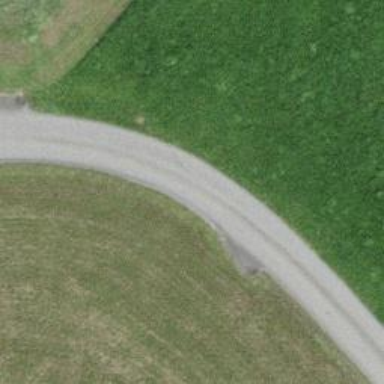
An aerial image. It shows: Well-maintained track road of grade 1.